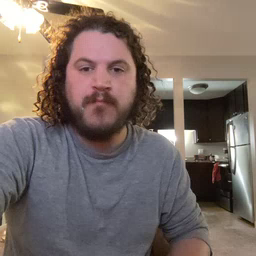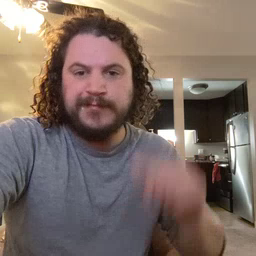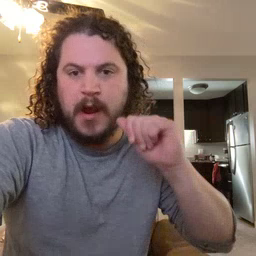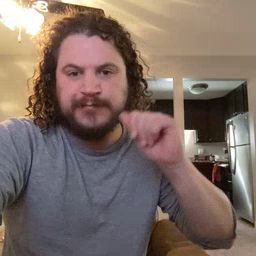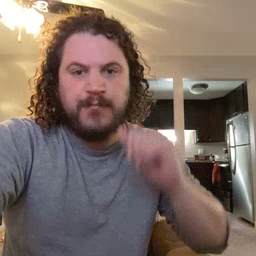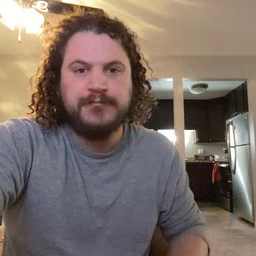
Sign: aunt